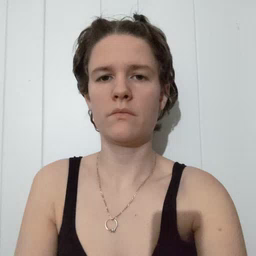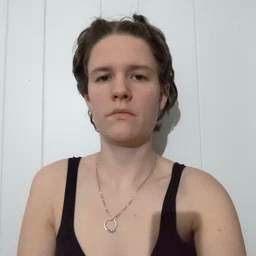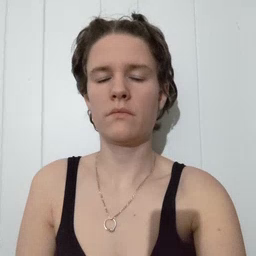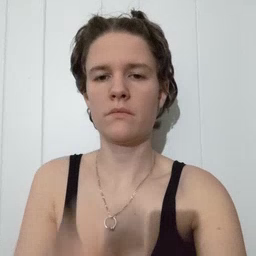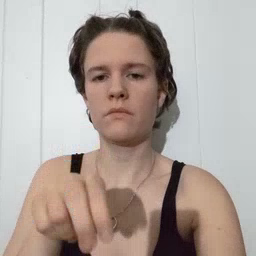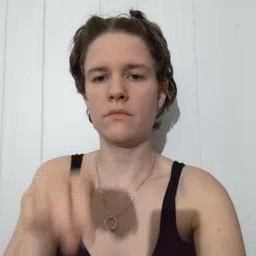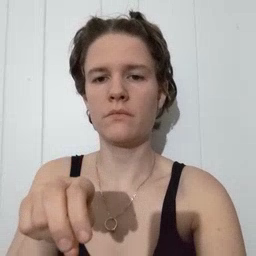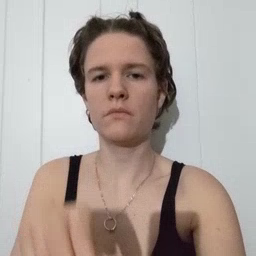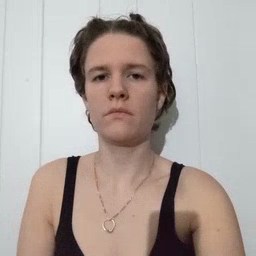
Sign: chair